Question: To clarify that I mean, I have added pic. And changing name of project doesn't effect at all.

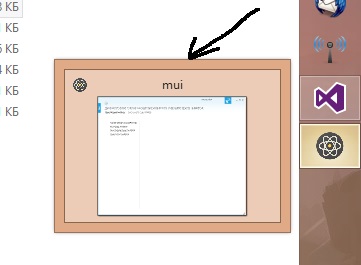
Answer: Just needed to change this 'Title="Something.."' in the 'MainWindow.xaml' code of main page